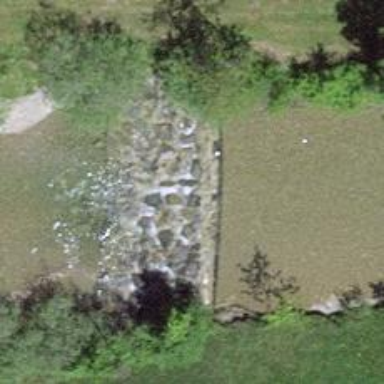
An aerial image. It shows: Weir along the waterway.